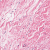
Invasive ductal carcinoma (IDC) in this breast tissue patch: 0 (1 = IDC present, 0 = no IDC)